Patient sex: F
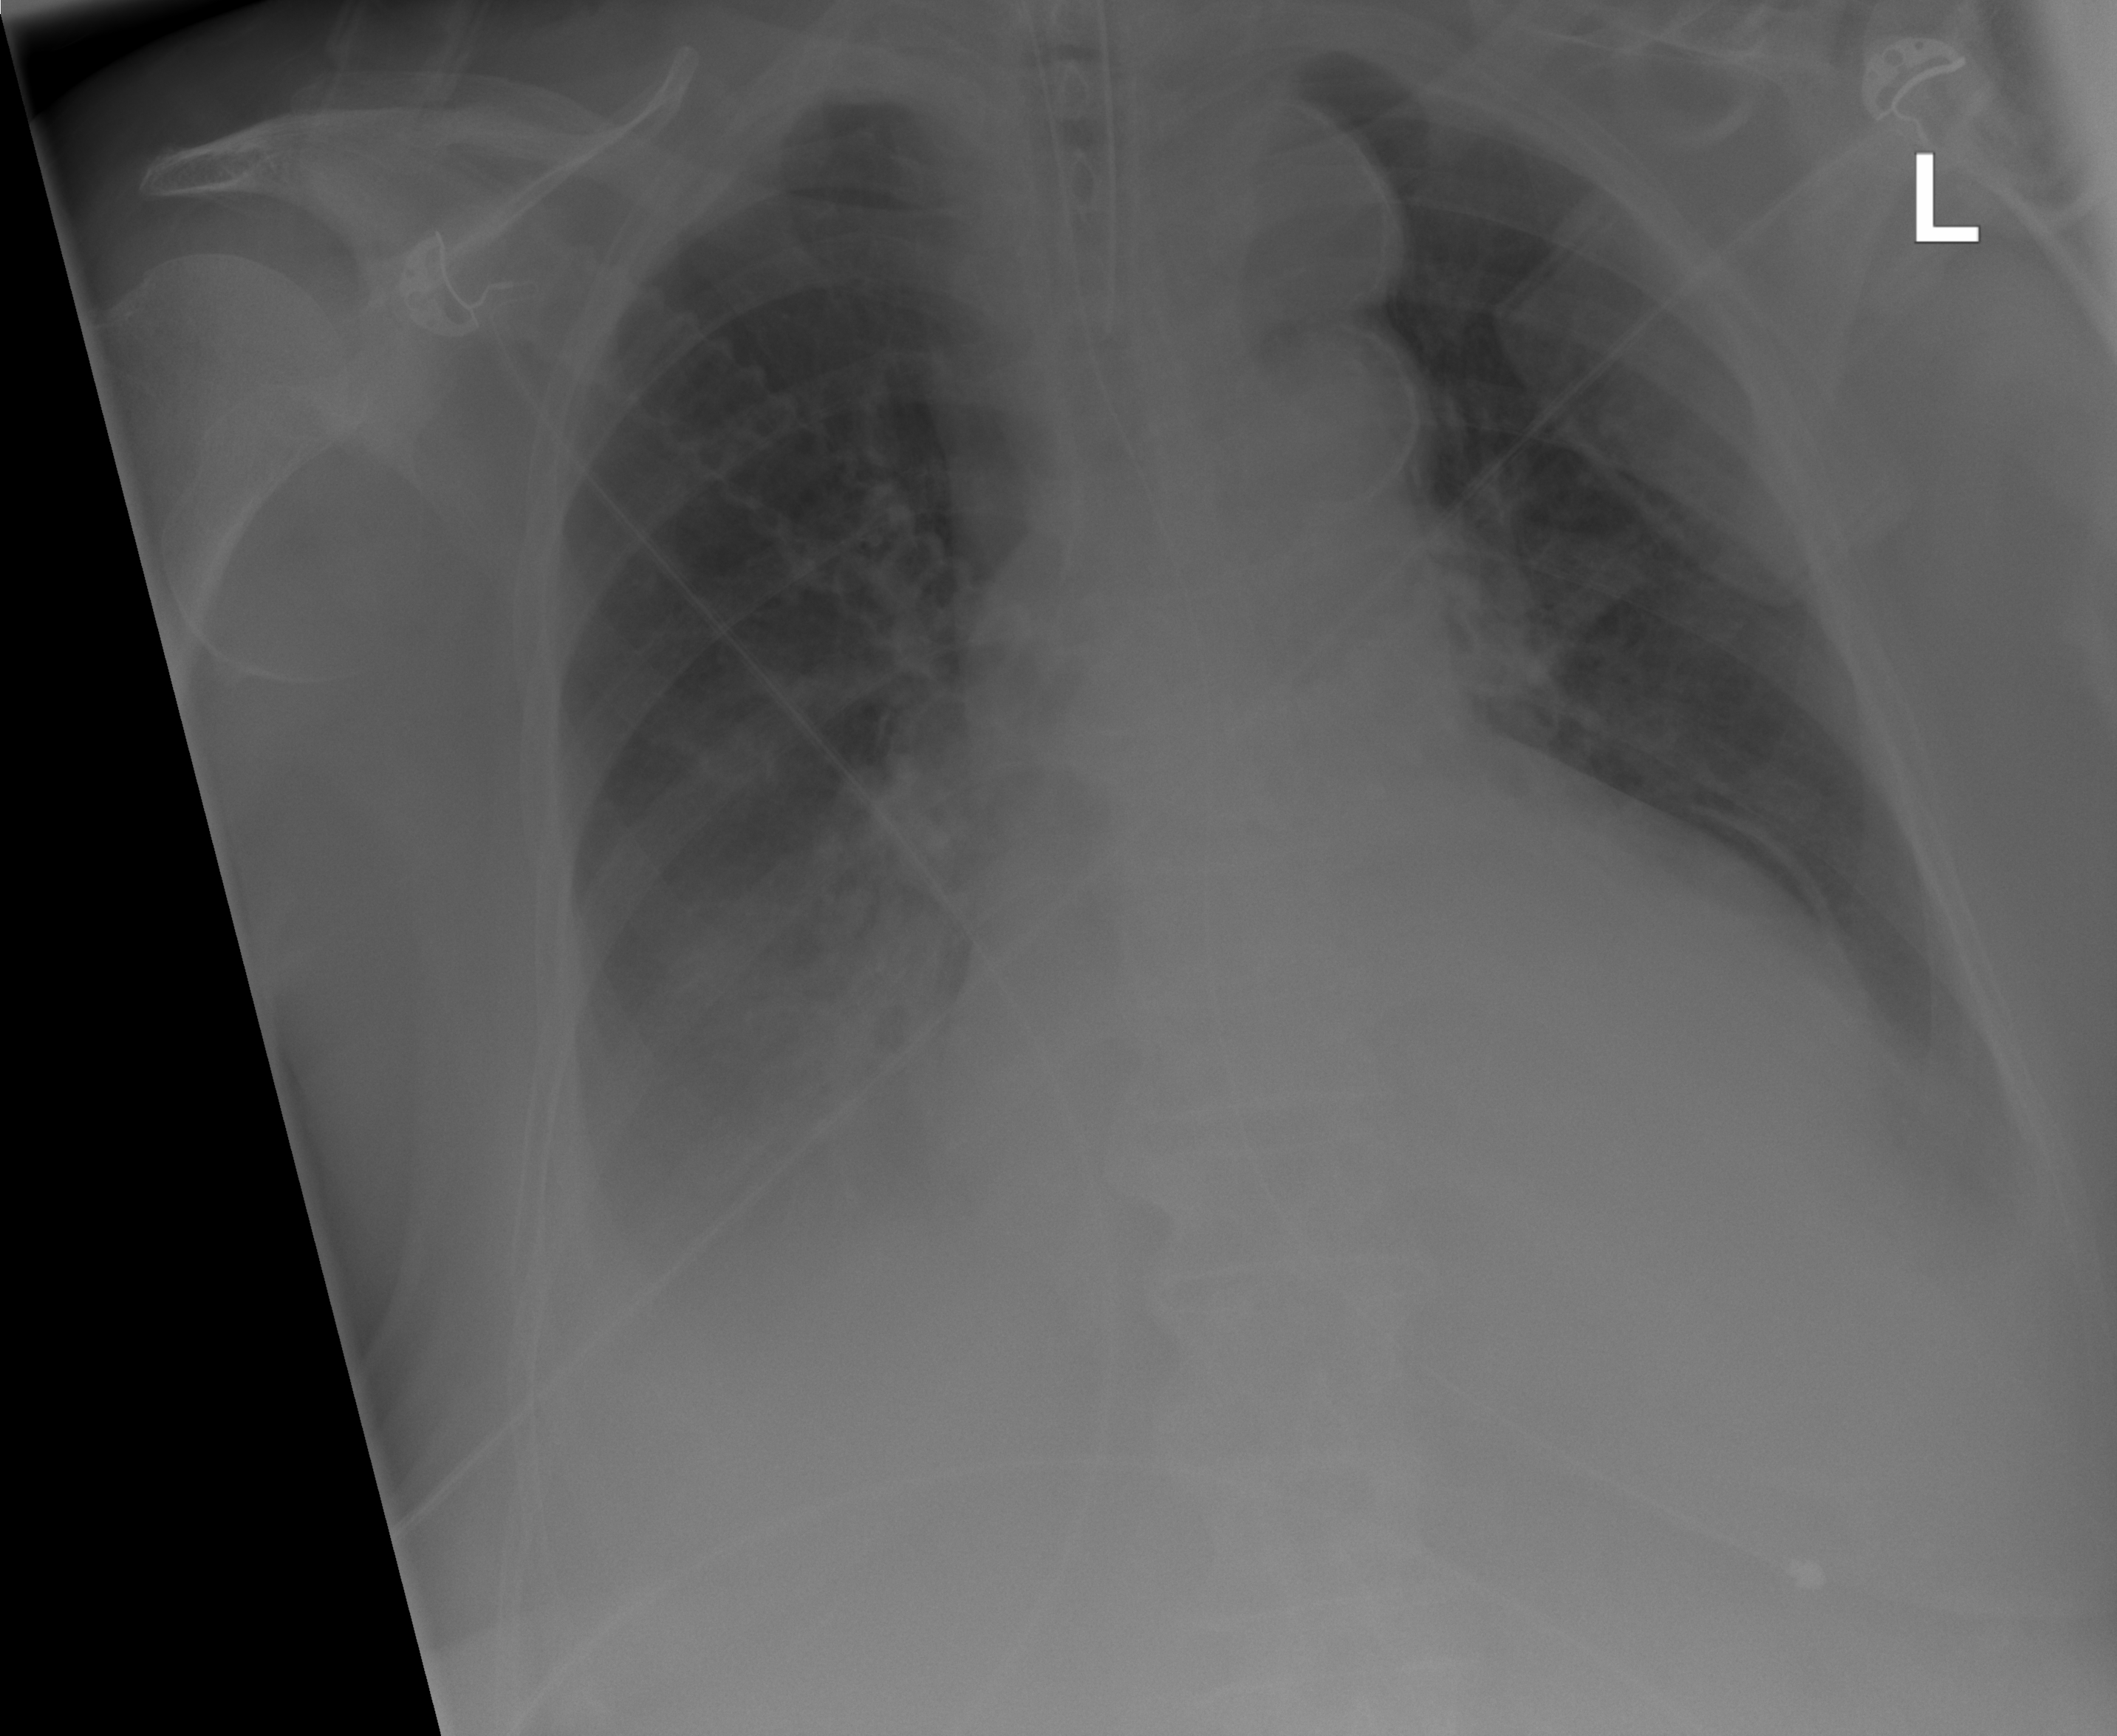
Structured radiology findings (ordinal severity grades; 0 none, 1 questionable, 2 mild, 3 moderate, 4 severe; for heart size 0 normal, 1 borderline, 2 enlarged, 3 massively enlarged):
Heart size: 0
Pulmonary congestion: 2
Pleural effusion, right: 3
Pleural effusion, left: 2
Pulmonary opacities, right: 2
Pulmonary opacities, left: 1
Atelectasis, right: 2
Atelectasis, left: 2